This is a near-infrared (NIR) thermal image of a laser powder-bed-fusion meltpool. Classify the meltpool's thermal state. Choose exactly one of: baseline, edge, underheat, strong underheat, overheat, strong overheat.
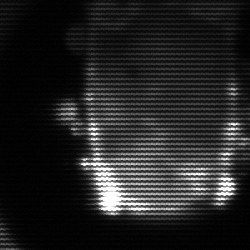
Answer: baseline